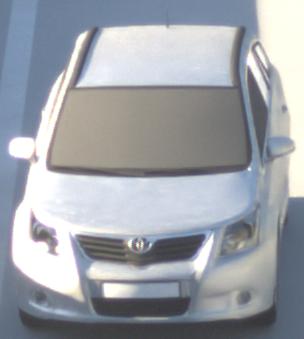
Make: Toyota
Model: Avensis 1.6
Detailed model: Avensis (T27) Notch Back
Model produced from: 2009/01
Model produced until: 2010/08
Doors: 4
Color: white
Road condition: dry road
Daytime: sunrise or sunset
Contrast: medium contrast